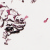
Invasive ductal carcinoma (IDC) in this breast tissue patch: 0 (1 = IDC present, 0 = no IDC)